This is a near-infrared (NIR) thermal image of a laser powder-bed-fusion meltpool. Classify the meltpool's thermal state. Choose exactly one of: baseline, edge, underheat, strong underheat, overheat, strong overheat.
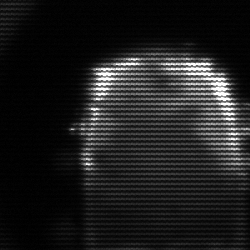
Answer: baseline